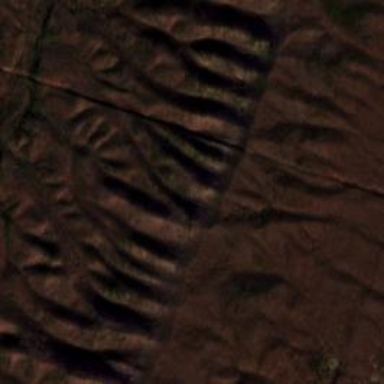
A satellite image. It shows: Natural ridge in the landscape.